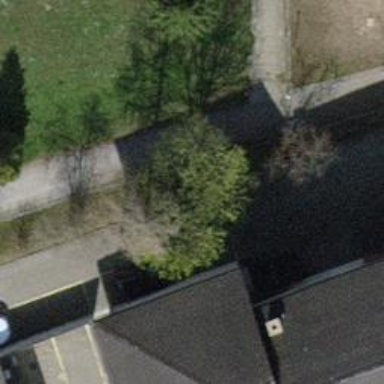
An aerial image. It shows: Bollard.